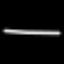
Label: line